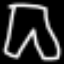
Label: pants